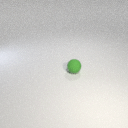
small green rubber sphere